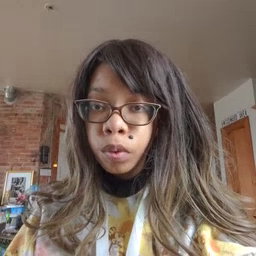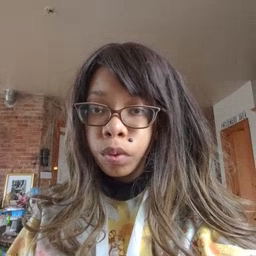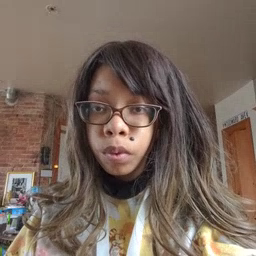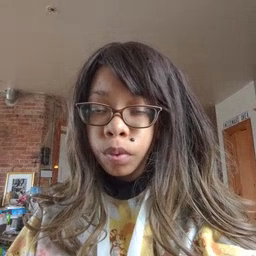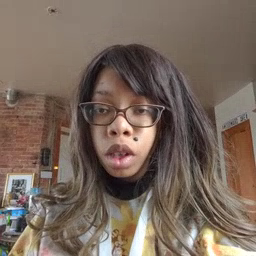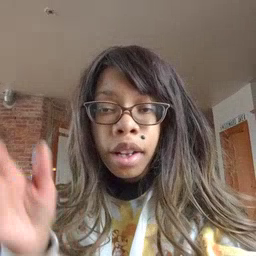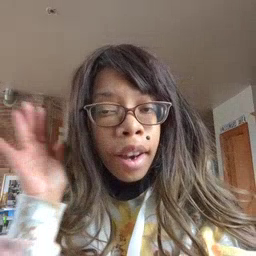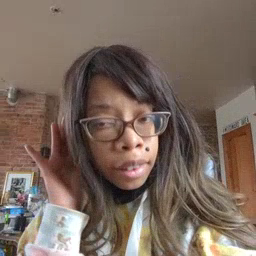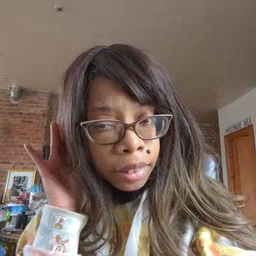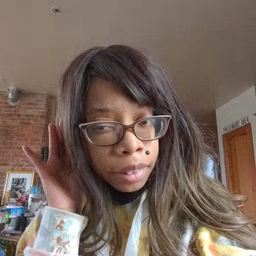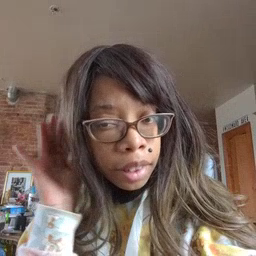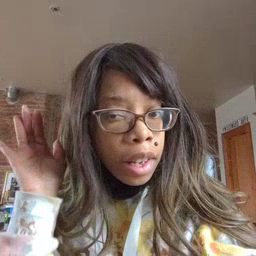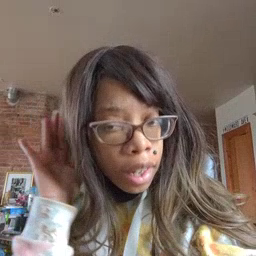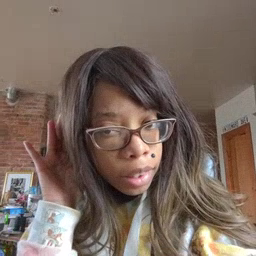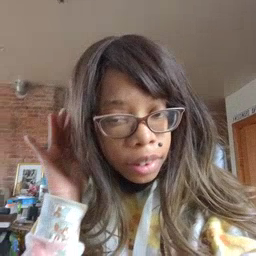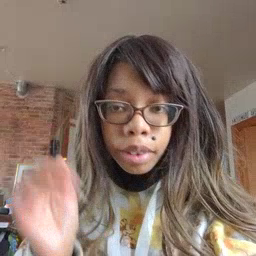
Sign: listen